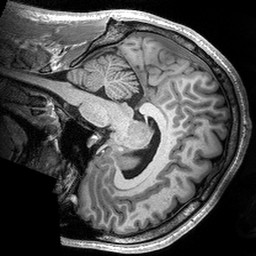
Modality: T1w
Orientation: sagittal
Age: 23
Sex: male
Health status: healthy
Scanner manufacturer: siemens
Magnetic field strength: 3 T
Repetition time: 2.53 s
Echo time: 0.00288 s